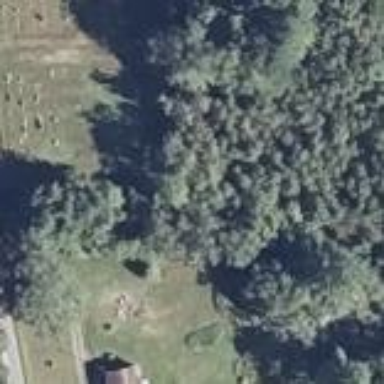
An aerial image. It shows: Cemetery.